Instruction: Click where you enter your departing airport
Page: home
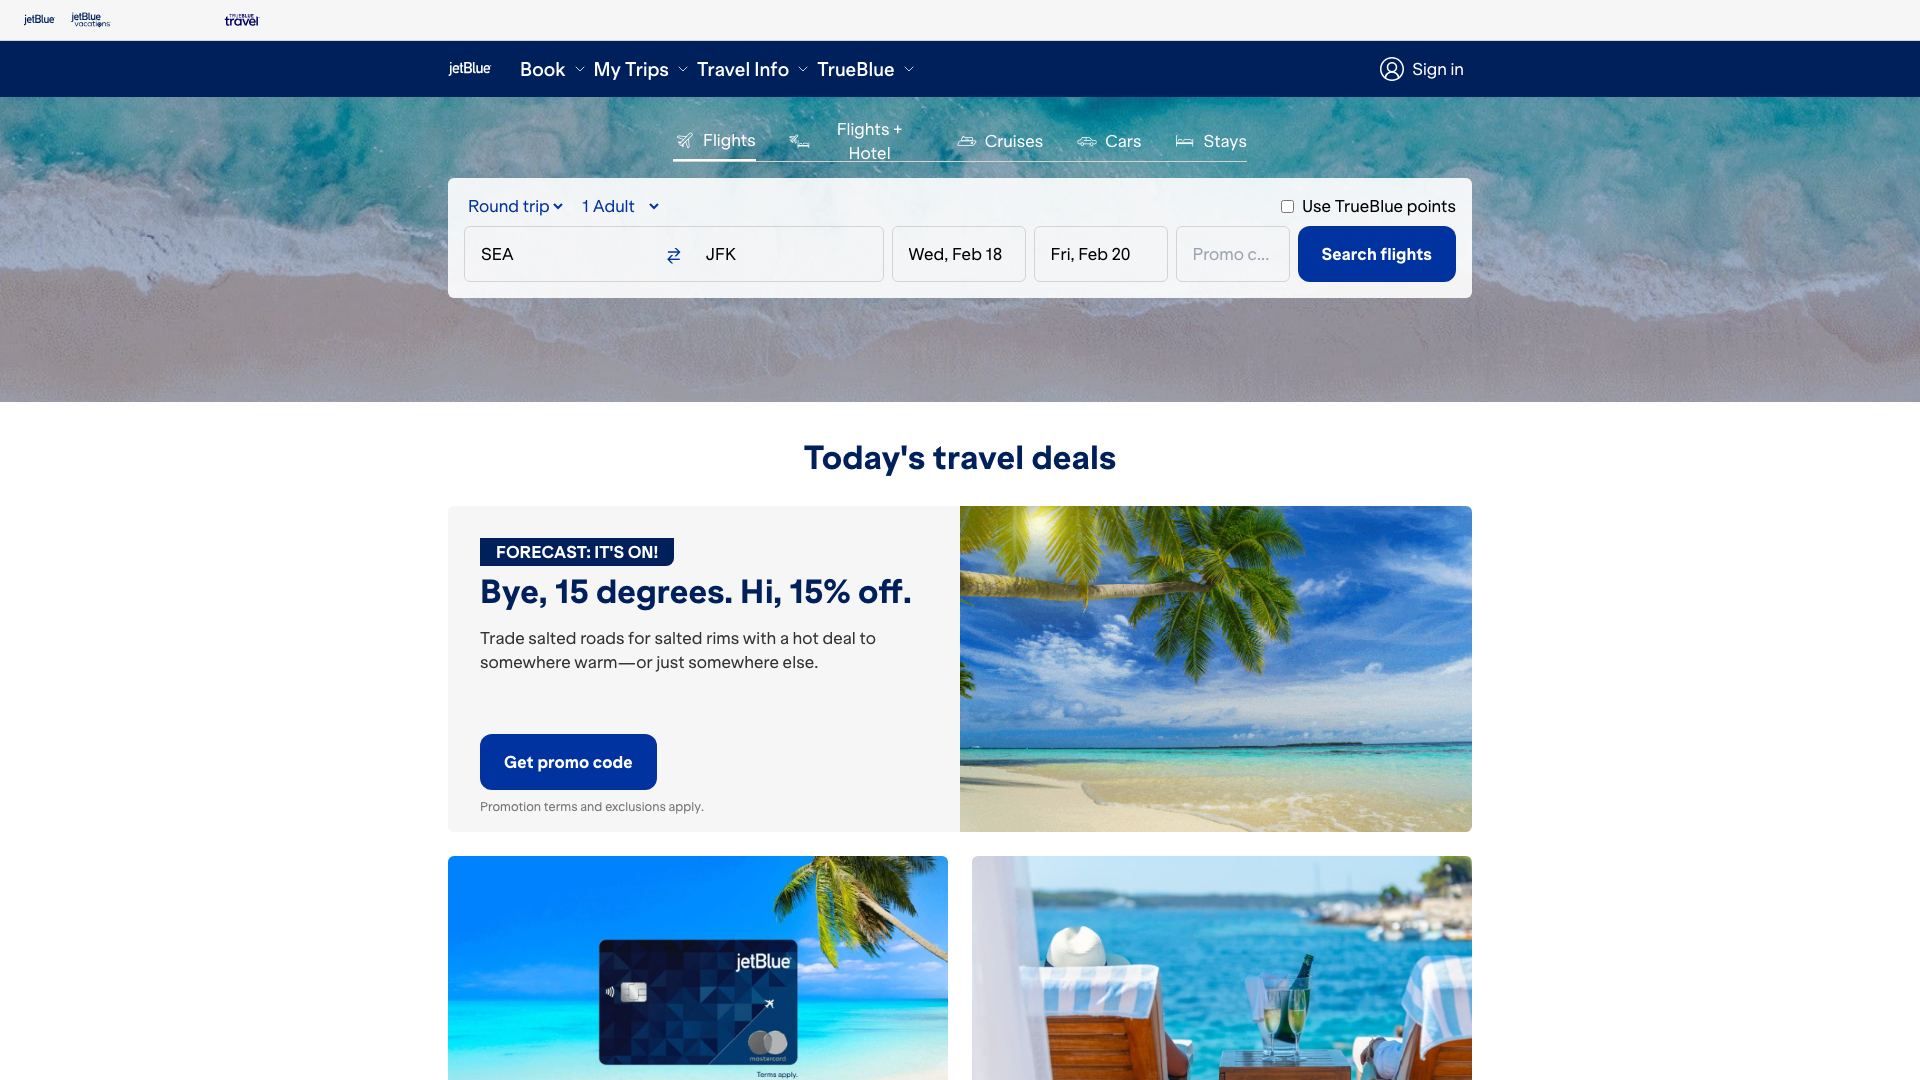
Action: click